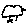
Label: bird